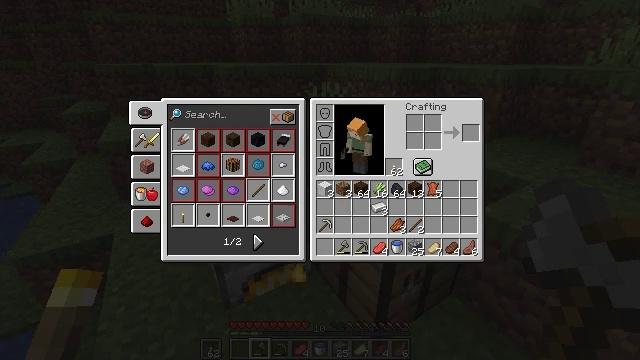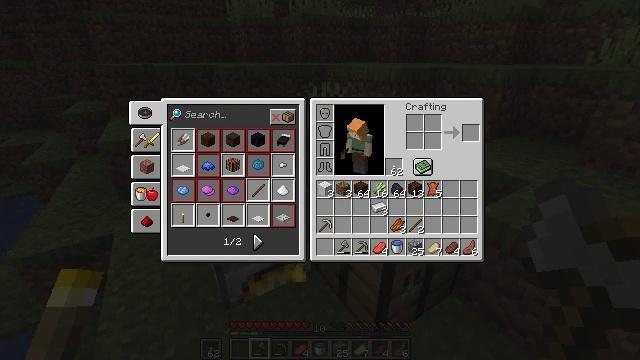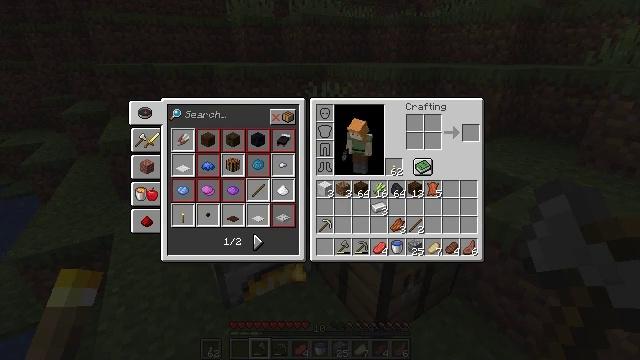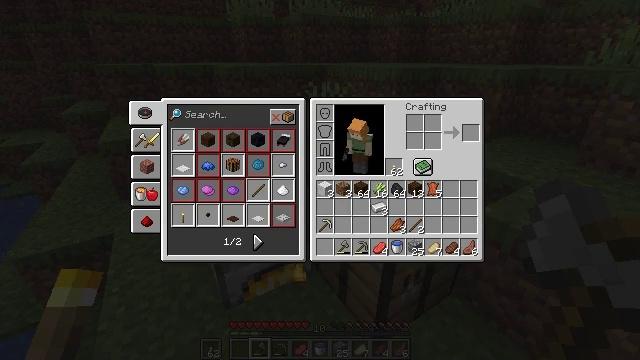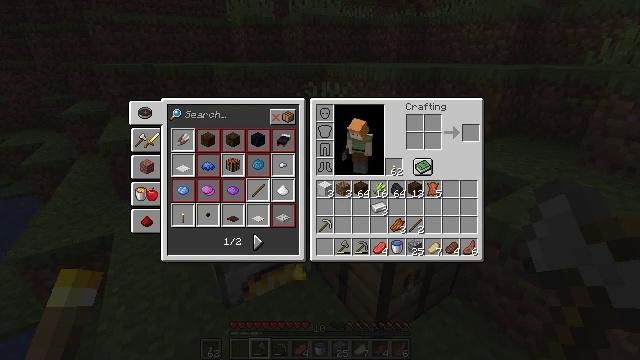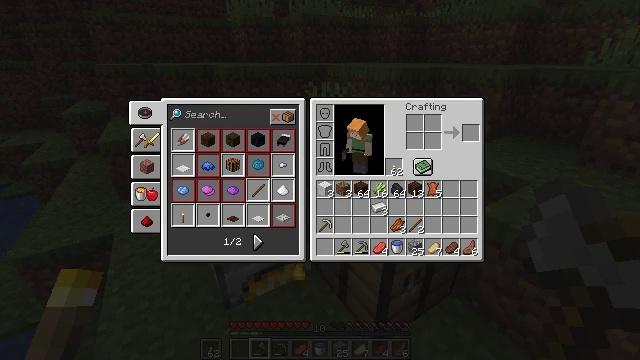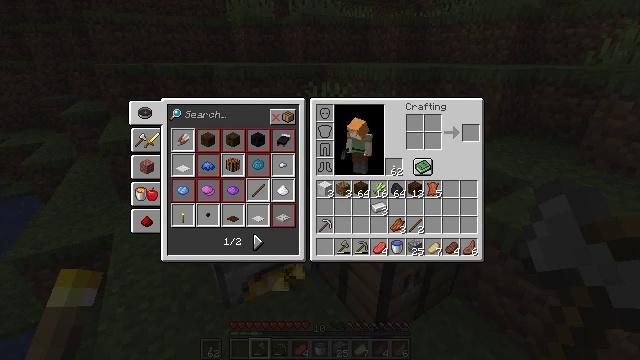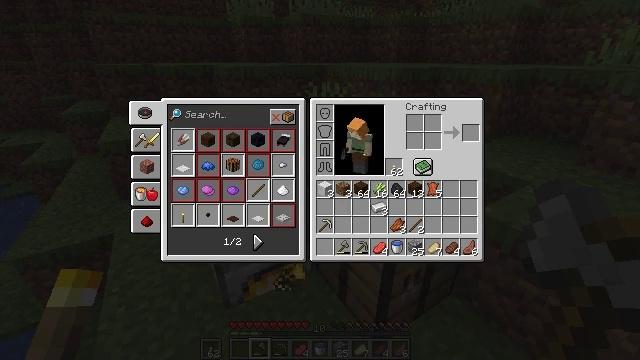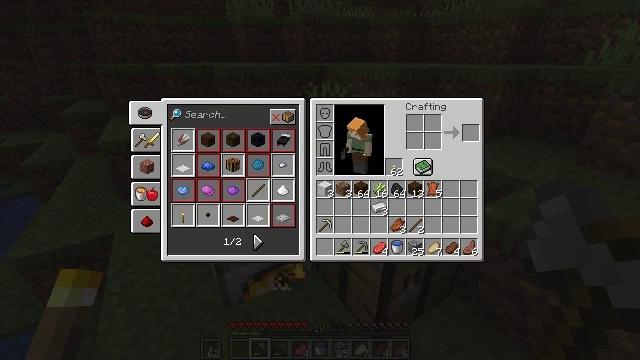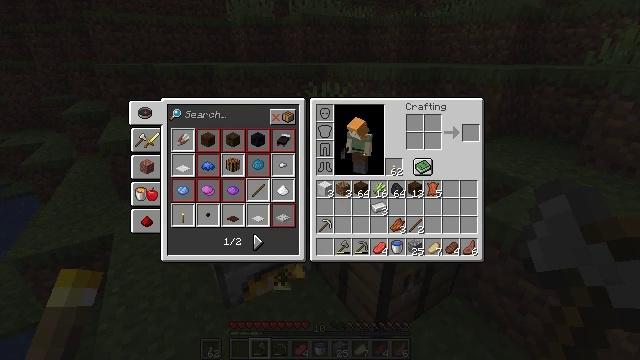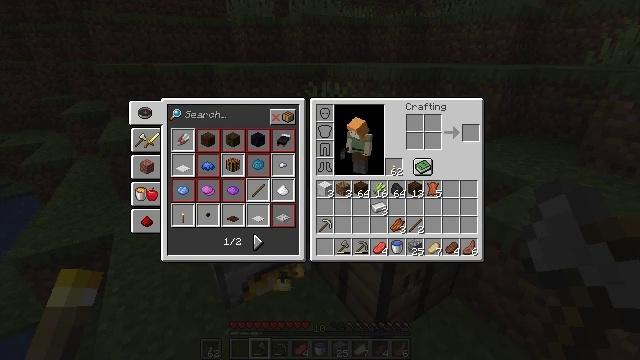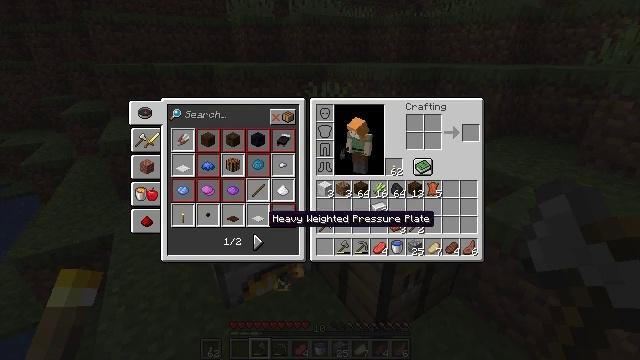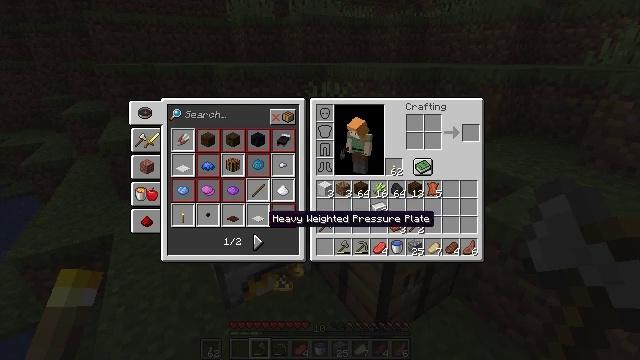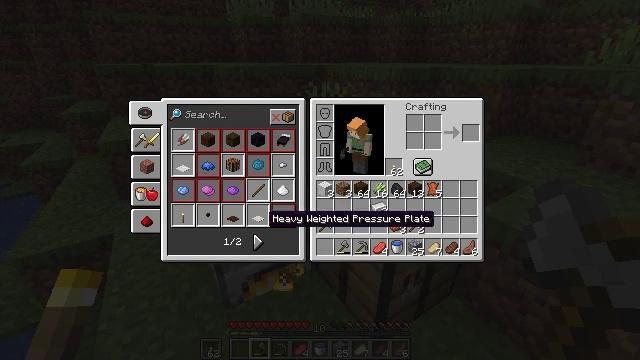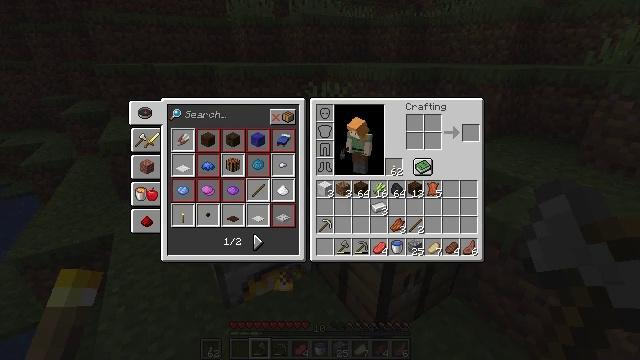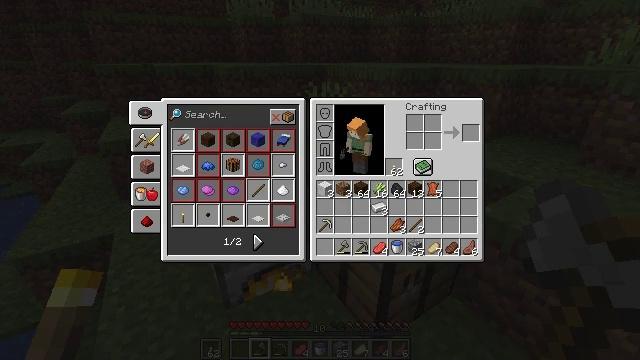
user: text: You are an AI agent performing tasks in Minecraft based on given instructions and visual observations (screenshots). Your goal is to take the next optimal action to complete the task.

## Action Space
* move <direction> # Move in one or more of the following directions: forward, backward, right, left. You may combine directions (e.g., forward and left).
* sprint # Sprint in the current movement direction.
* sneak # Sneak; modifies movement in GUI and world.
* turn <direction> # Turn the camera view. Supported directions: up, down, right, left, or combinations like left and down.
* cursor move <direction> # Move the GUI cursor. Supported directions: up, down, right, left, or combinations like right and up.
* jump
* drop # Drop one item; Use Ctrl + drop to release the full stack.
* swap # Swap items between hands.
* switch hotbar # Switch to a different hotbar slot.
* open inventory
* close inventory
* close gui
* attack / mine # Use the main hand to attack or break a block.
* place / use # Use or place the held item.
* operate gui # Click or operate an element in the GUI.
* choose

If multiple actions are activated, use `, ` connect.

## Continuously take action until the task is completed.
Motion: motion action
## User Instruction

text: Mine the blue bed to pick it up.
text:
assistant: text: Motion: cursor move right and down
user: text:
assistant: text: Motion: no_op
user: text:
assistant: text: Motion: no_op
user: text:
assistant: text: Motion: cursor move left and up
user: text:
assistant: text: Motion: cursor move left
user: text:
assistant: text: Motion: no_op
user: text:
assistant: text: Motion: no_op
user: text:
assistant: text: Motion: cursor move left
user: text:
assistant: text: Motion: cursor move left
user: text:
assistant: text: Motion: no_op
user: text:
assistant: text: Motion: no_op
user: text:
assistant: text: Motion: no_op
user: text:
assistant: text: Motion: no_op
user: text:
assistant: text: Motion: no_op
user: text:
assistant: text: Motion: no_op
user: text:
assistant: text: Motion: no_op
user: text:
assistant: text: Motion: no_op
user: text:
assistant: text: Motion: no_op
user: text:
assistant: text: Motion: no_op
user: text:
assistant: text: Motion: no_op
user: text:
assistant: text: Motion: cursor move left and up
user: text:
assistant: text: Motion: cursor move left and up
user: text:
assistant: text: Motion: no_op
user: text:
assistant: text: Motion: no_op
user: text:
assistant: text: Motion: no_op
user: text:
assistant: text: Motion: no_op
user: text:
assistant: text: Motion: no_op
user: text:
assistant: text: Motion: no_op
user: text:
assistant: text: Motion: no_op
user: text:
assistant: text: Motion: no_op